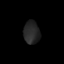
Tissue: skin
Cell type: Epithelial cells
Senescence score: 0.1725
Nuclear area (px): 361
Mean DAPI intensity: 38.499